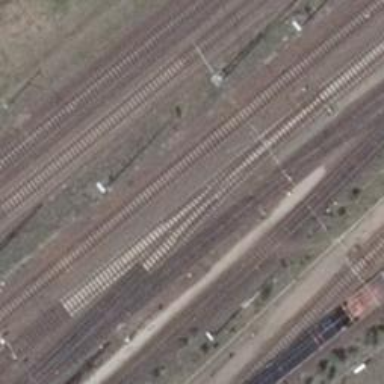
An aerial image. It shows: Rail yard with electrified contact lines for the railway.